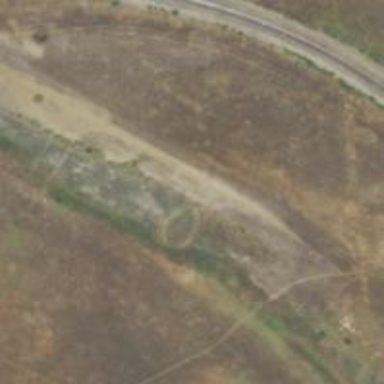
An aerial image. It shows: Abandoned railway.